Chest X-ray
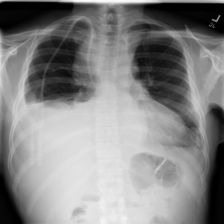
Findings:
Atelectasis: negative
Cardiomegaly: negative
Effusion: positive
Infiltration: negative
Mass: negative
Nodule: negative
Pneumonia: negative
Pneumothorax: positive
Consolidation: negative
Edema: negative
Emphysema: negative
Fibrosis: negative
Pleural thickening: negative
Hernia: negative